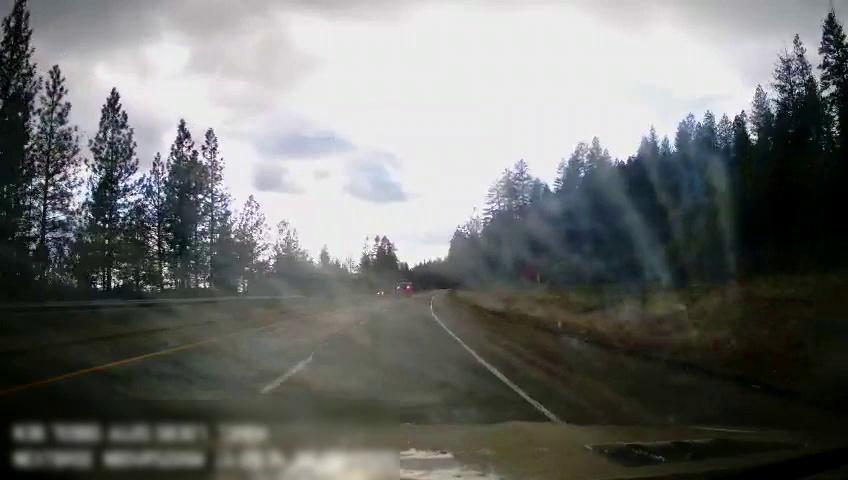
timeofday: Day
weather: Cloudy
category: Drivable Space
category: Drivable Space
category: Vehicles | Van
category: Lanes | Current Lane
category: Lanes | Alternate Lane
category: Lanes | Alternate Lane